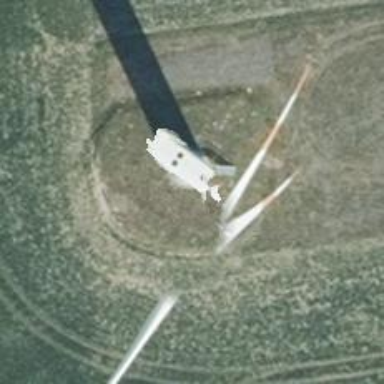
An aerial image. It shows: Wind generator in the form of horizontal axis wind turbine.